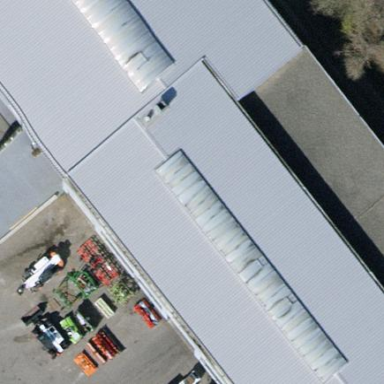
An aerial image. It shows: Industrial building with gabled roof.